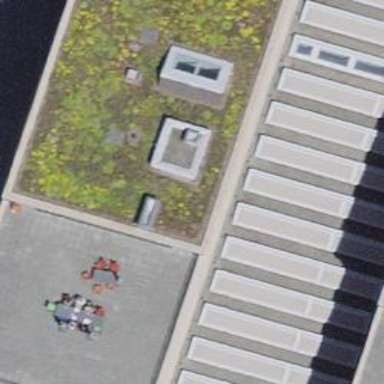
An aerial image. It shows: Office building.